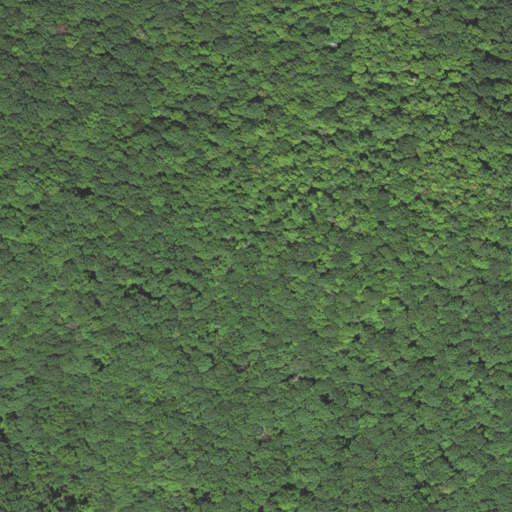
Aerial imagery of ridge(s) in North Carolina named Middle Ridge containing deciduous forest and mixed forest